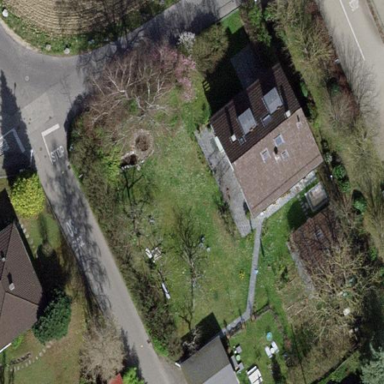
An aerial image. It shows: Garden enclosed by fence.